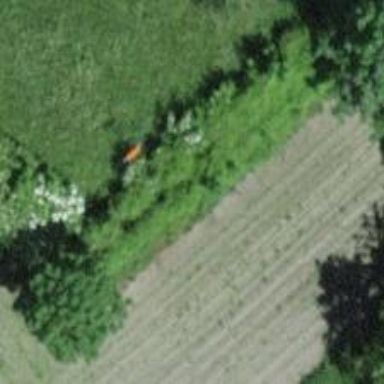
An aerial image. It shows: View of pole with roofed pipeline marker.